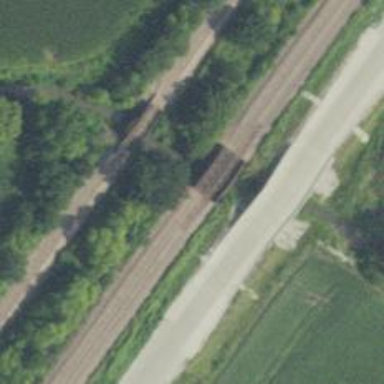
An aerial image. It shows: Railway bridge.